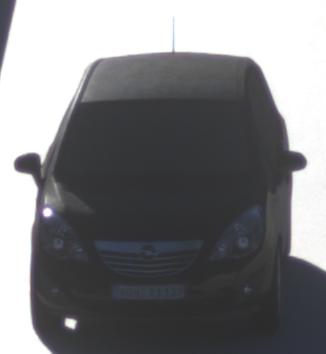
Make: Opel
Model: Meriva 1.4
Detailed model: Meriva (B)
Model produced from: 2010/05
Model produced until: 2013/11
Doors: 5
Color: black
Road condition: dry road
Daytime: sunrise or sunset
Contrast: medium contrast